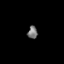
Tissue: skin
Cell type: Epithelial cells
Senescence score: 0.2744
Nuclear area (px): 120
Mean DAPI intensity: 117.642